Question: I am now using xcode6.4
In this answer, <URL>
you can clearly see the options for align, pin, etc to set the constraints.
However, after selecting a label element, I am unable to trigger the same.
In fact, I now have the following instead.

So how do I adjust constraints such as width constraints for the label and constraints away from left most edge and top most edge?
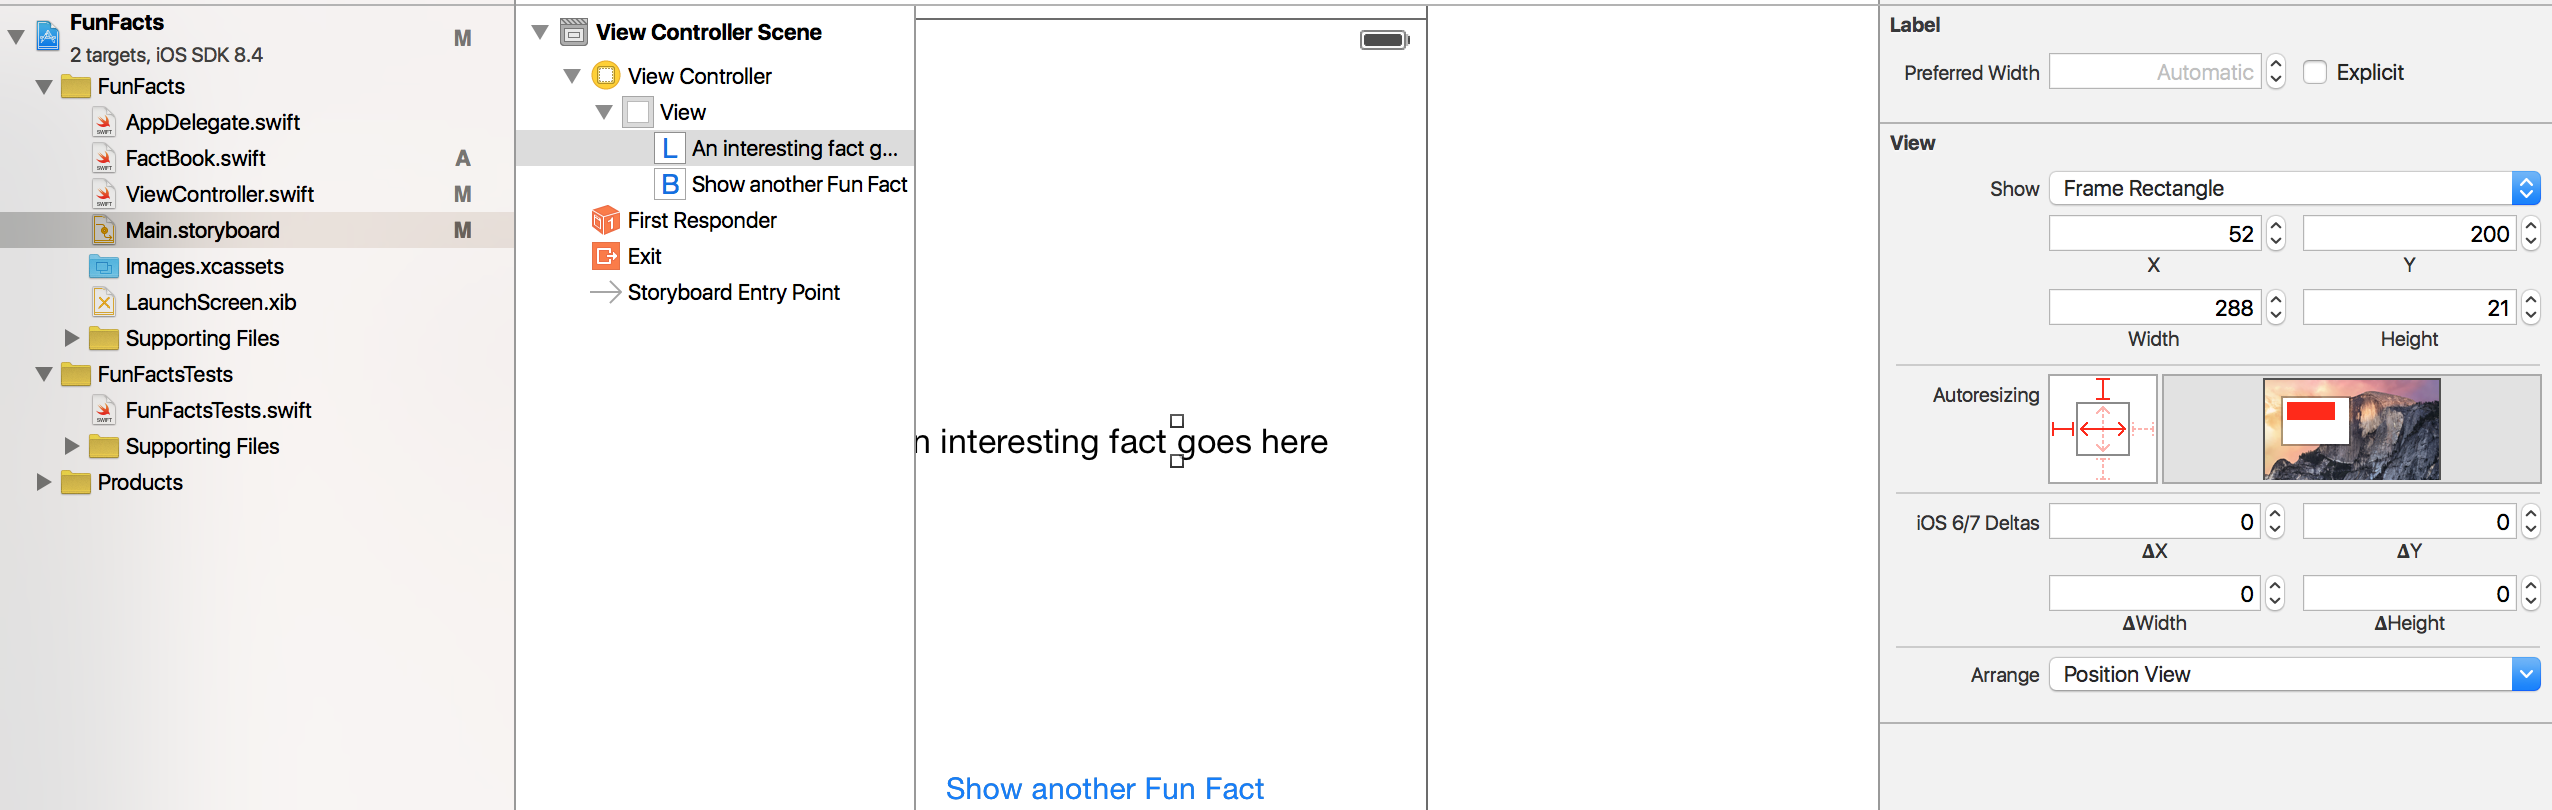
Answer: Make sure that you have checked the option to 'Use Auto Layout'. Refer the image below

Under Utilities > File Inspector